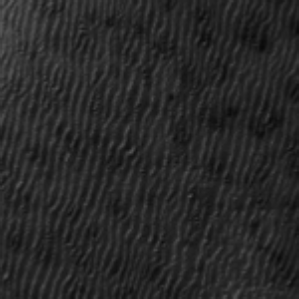
Label: frost